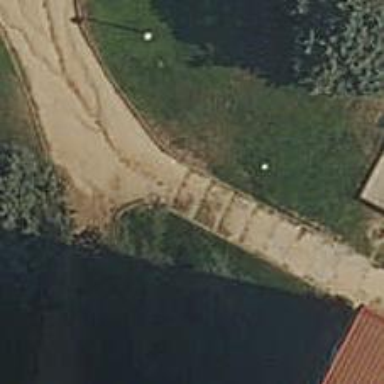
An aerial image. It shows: Set of steps on the road.